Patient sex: M
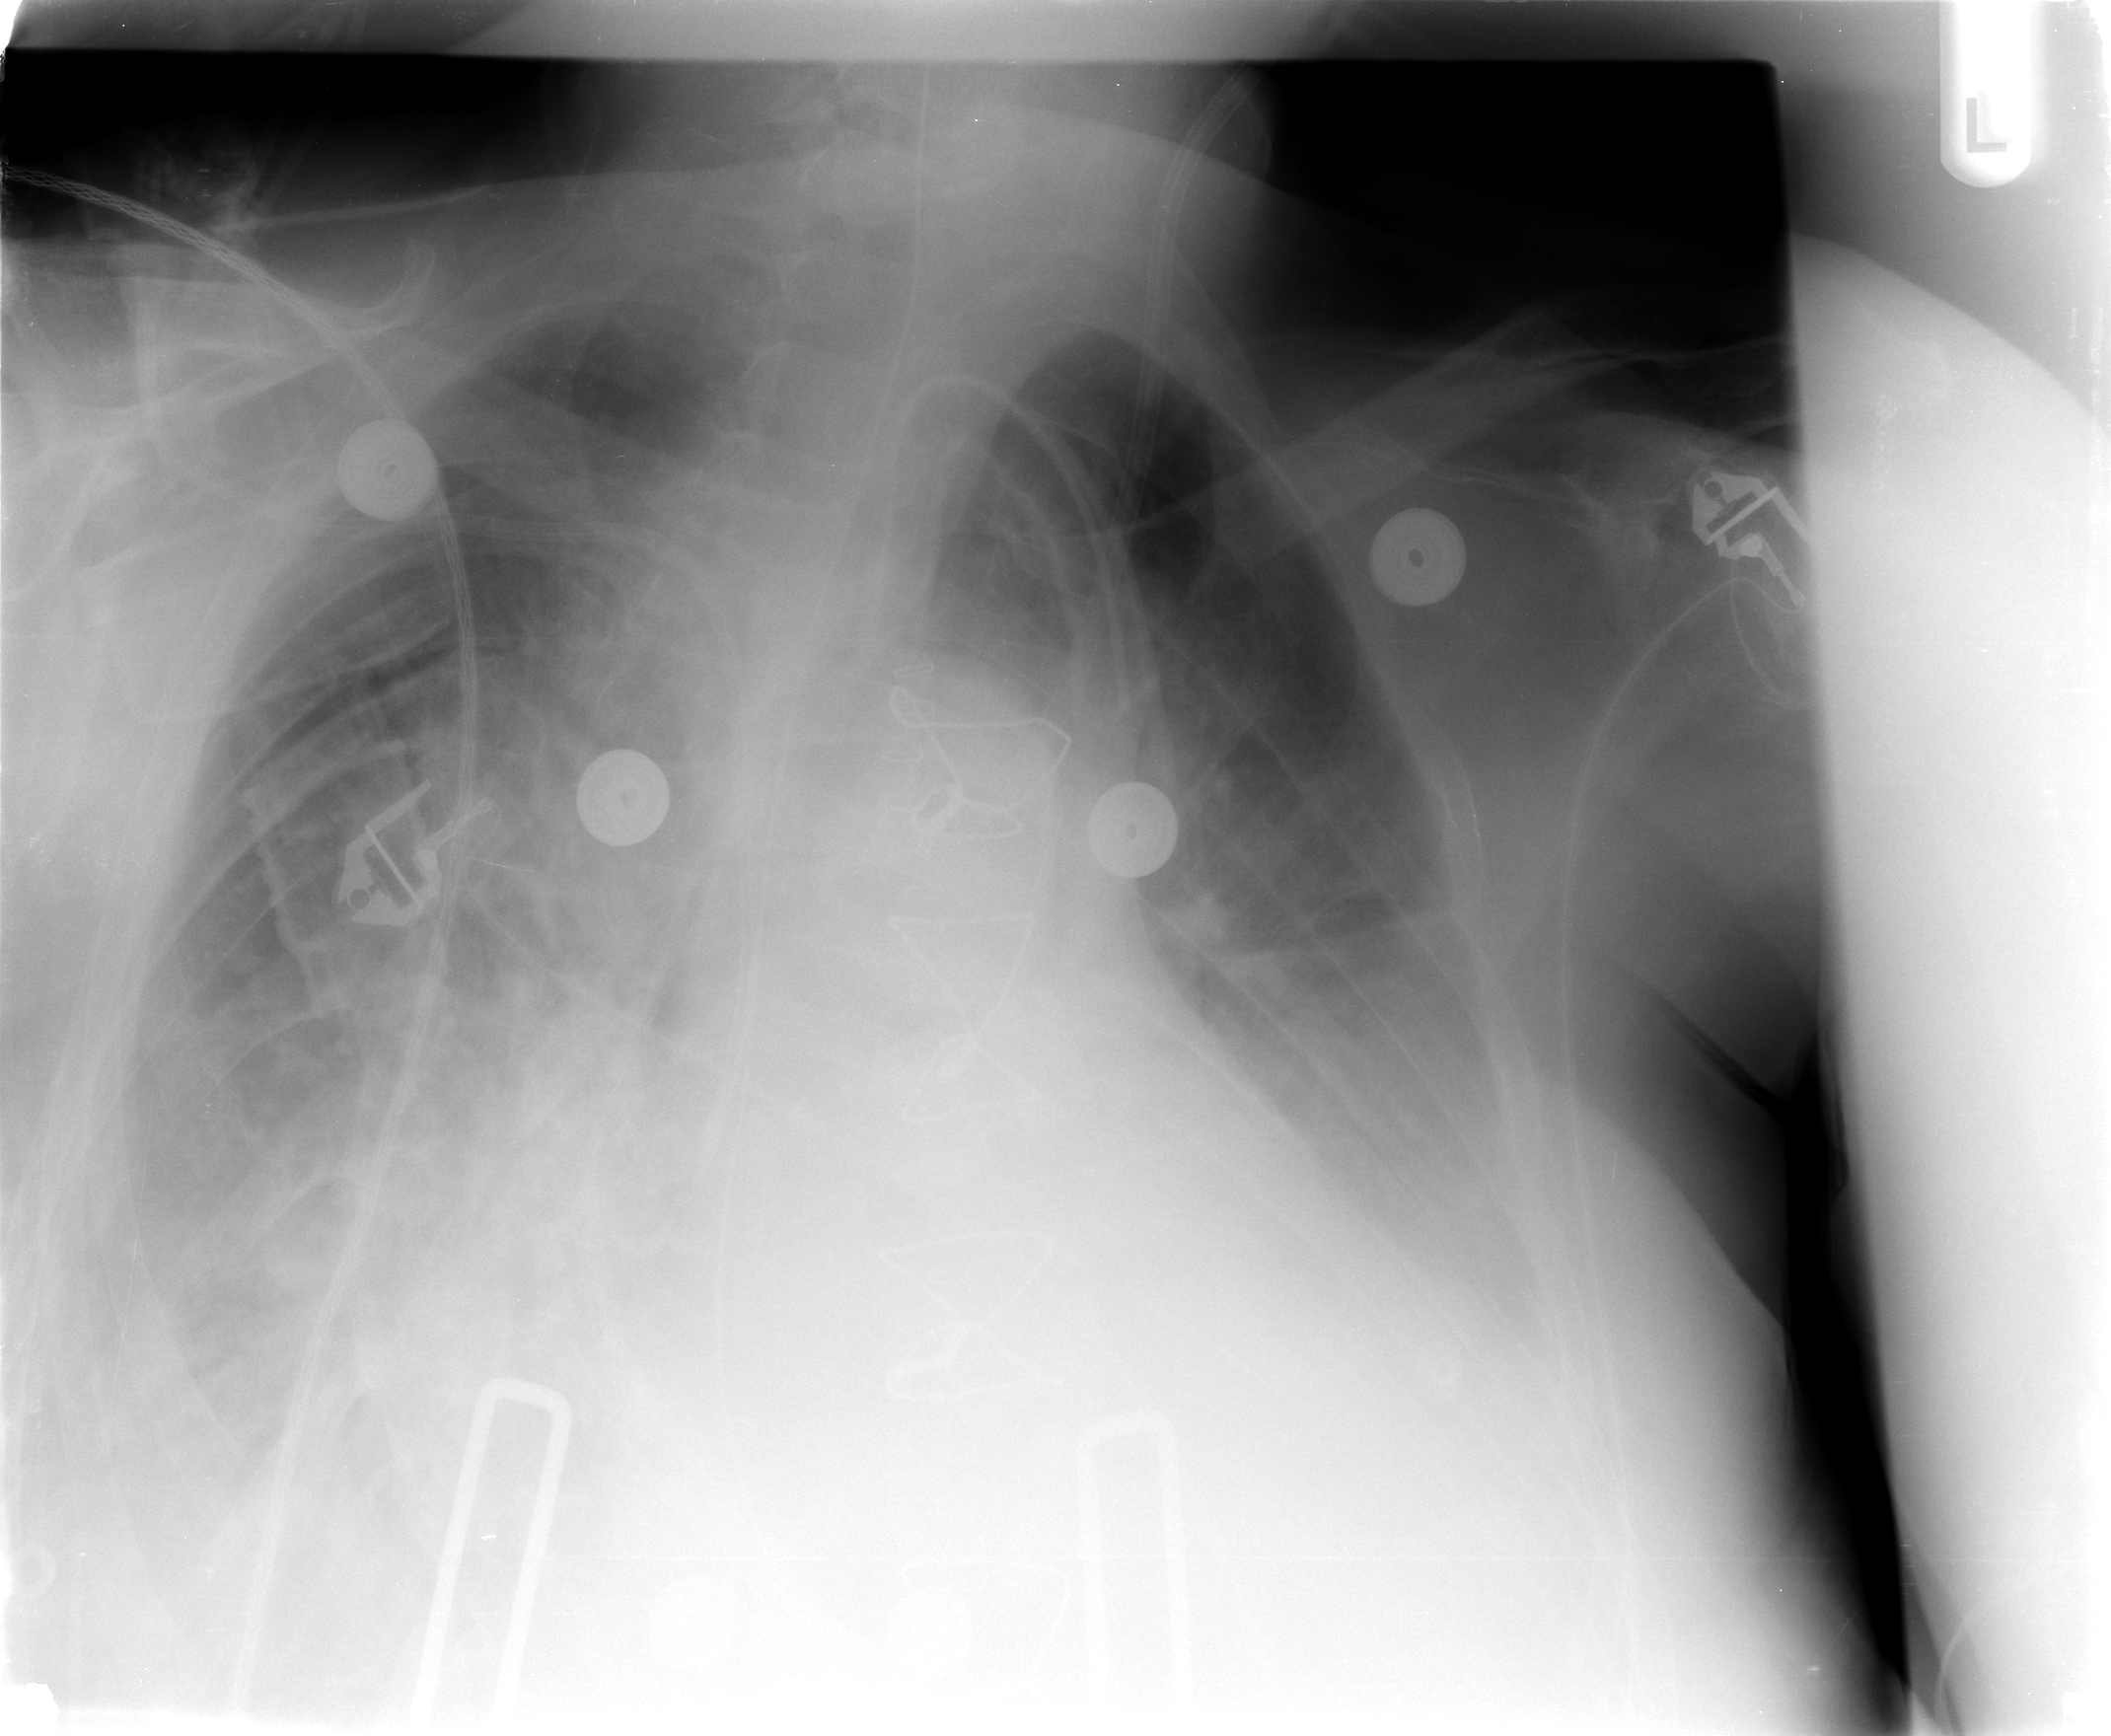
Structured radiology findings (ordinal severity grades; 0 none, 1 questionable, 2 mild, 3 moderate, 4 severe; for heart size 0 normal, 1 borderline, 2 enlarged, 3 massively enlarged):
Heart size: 2
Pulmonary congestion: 1
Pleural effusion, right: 2
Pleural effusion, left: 1
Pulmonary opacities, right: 3
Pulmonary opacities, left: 0
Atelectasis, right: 2
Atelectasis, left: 2